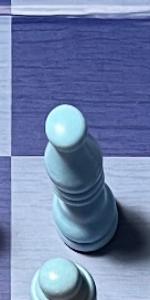
Label: Bishop_White